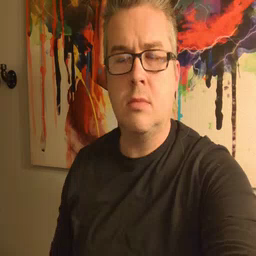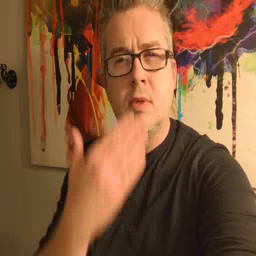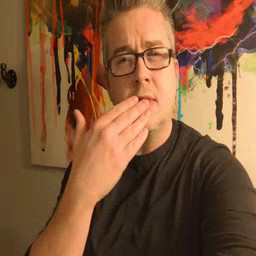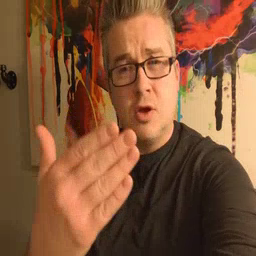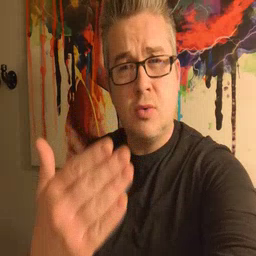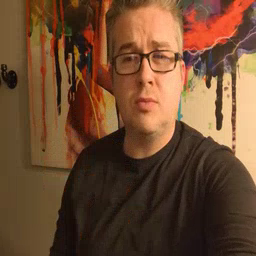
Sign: thankyou